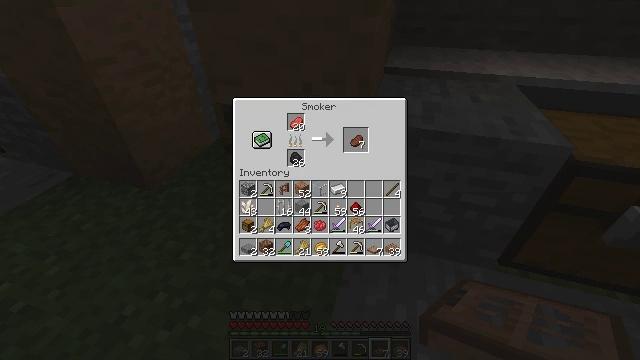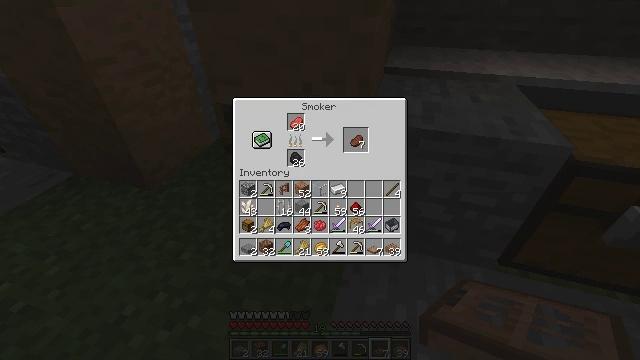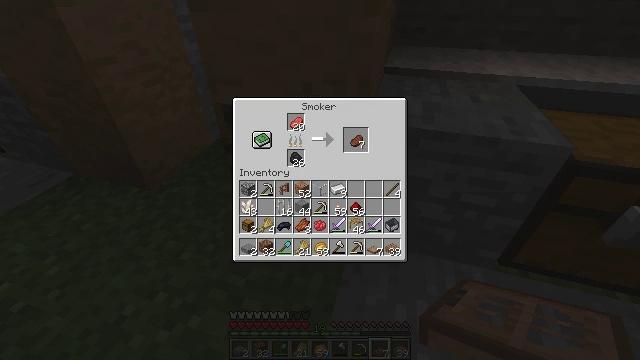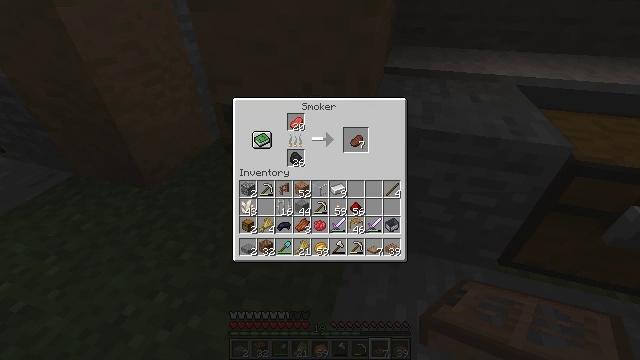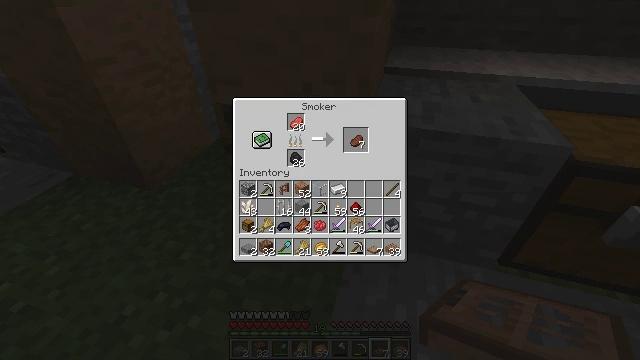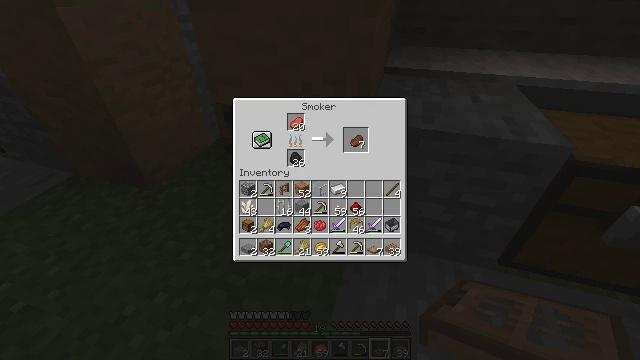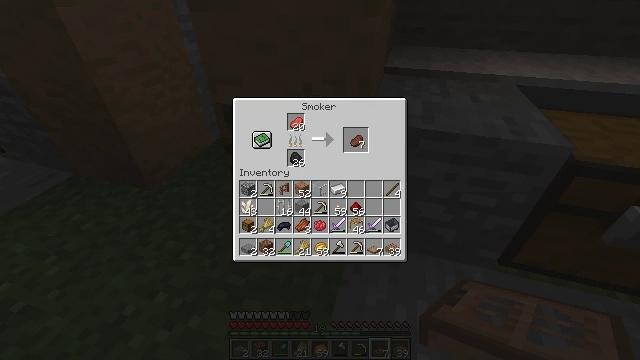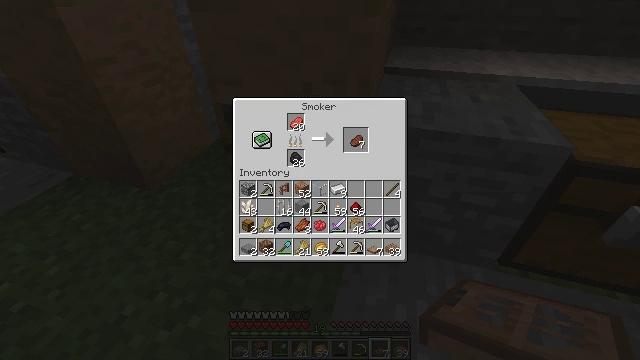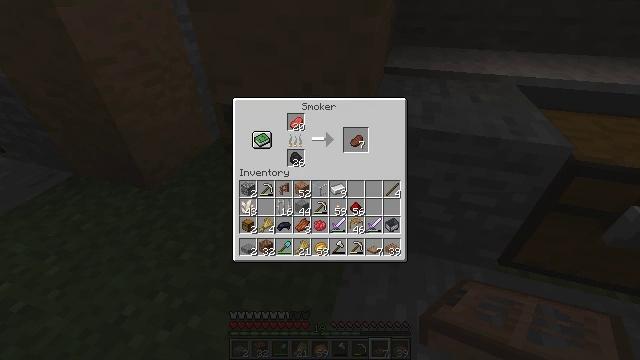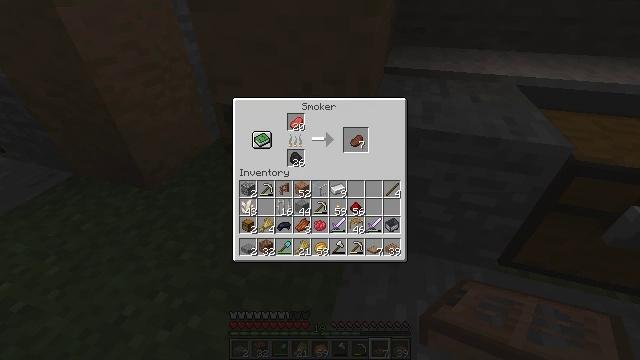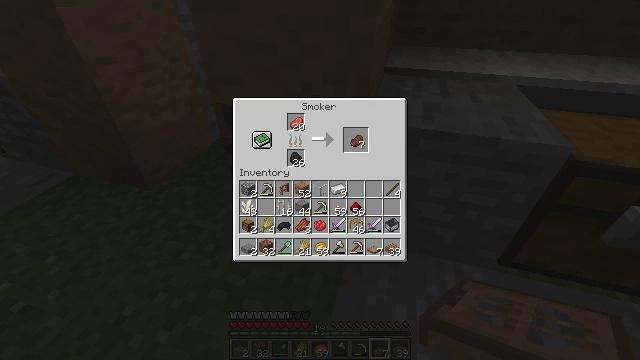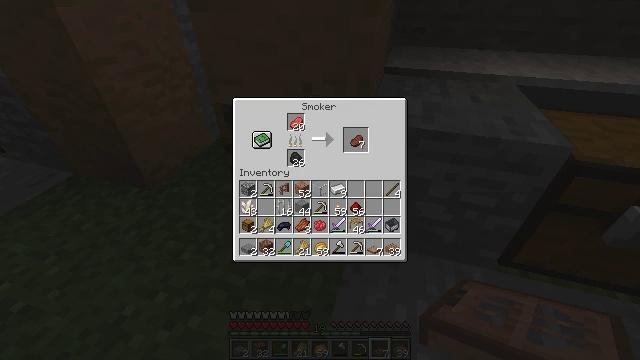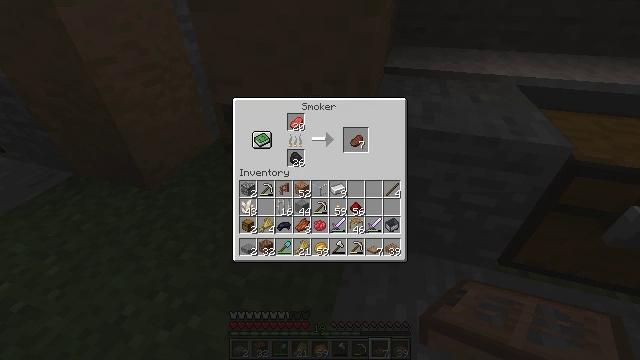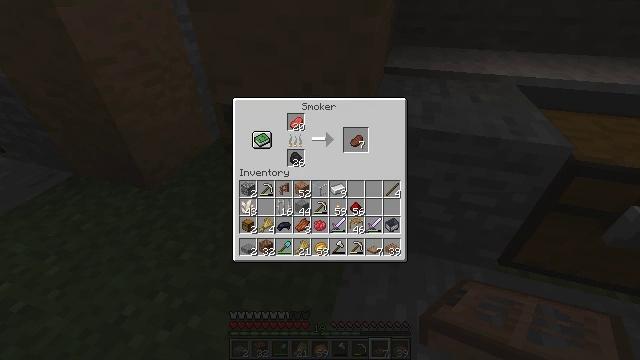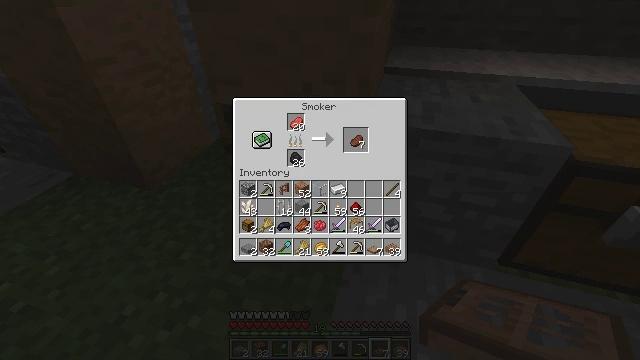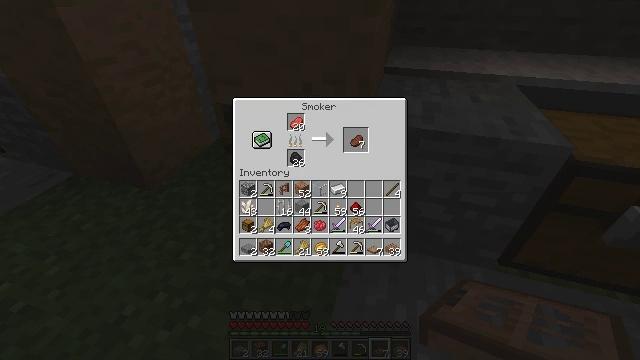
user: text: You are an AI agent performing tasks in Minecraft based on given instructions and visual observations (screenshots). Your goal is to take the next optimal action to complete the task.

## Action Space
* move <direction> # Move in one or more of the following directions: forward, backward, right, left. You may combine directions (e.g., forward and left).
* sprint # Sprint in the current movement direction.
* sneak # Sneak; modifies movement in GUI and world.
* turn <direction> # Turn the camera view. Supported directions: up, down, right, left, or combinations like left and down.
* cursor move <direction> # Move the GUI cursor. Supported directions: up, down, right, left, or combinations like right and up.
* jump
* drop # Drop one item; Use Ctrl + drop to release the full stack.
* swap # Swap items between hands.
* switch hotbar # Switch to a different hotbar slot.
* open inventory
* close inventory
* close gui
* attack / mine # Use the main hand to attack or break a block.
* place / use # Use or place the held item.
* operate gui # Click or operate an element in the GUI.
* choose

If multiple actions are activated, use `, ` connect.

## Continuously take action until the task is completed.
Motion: motion action
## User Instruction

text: Break the stripped jungle log.
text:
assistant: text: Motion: no_op
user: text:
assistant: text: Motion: no_op
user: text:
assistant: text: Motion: no_op
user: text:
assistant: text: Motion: no_op
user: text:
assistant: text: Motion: no_op
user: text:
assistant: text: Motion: no_op
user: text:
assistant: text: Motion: no_op
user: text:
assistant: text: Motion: no_op
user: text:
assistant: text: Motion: no_op
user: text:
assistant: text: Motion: no_op
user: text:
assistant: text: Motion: no_op
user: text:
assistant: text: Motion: no_op
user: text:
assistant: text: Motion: no_op
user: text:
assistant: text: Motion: no_op
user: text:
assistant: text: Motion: no_op
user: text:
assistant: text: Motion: no_op
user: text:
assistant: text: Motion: no_op
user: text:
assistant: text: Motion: no_op
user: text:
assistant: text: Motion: no_op
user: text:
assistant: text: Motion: no_op
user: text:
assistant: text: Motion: no_op
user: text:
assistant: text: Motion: no_op
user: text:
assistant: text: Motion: no_op
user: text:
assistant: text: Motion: no_op
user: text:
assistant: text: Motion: no_op
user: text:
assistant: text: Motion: no_op
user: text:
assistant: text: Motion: no_op
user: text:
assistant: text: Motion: no_op
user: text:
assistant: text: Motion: no_op
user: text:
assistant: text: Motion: no_op